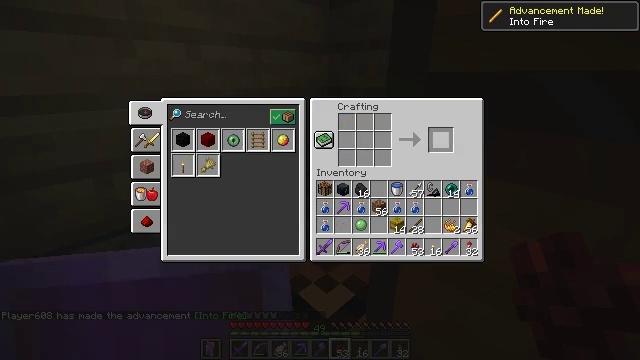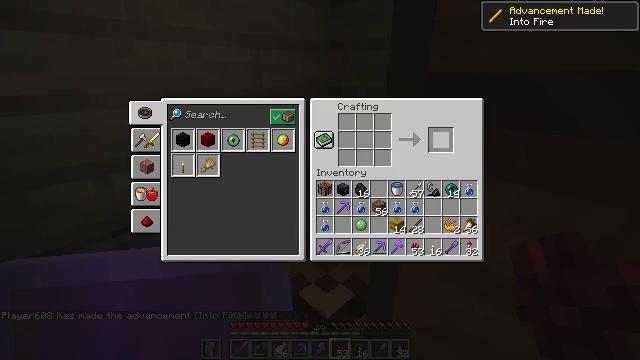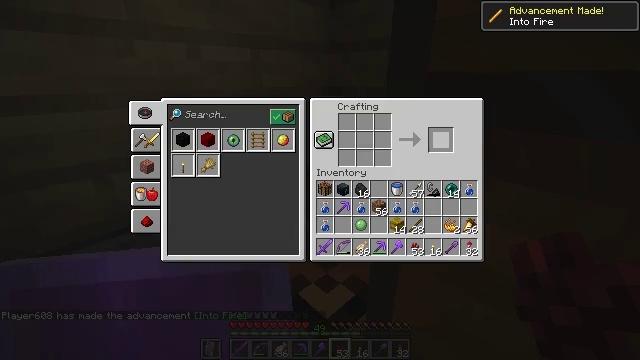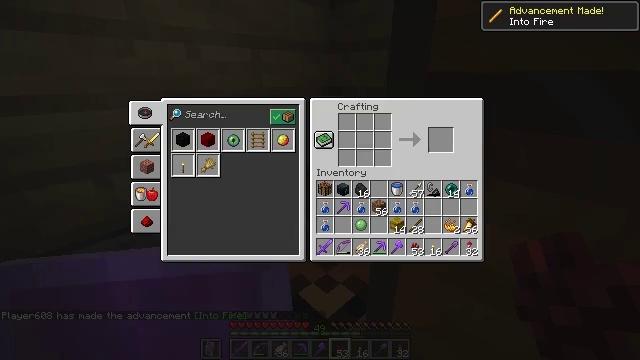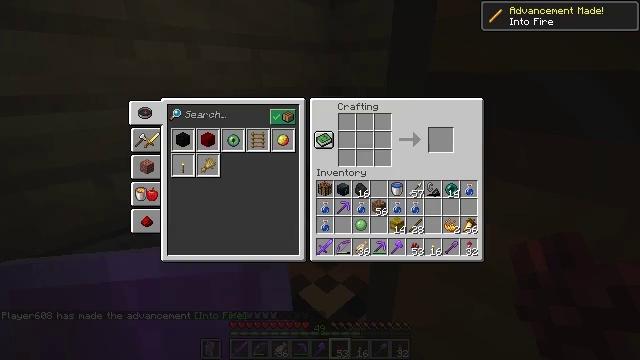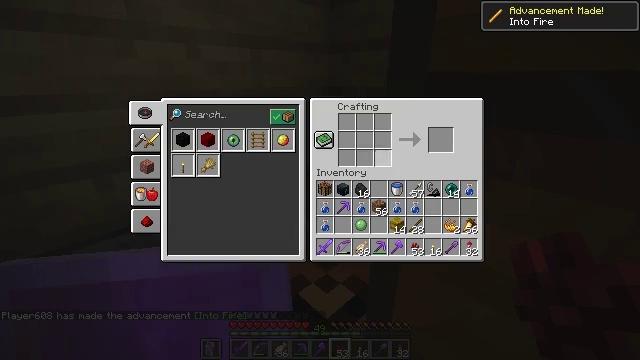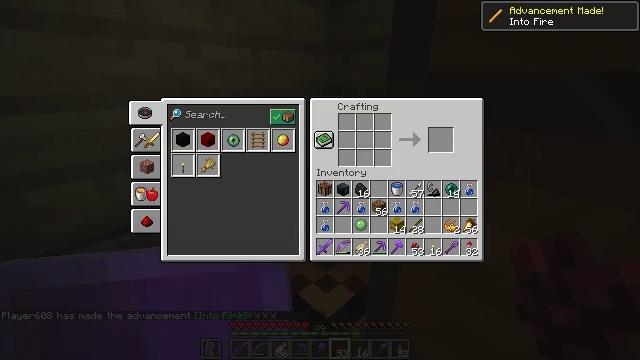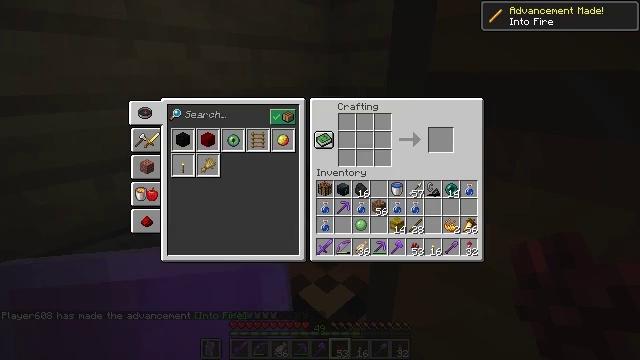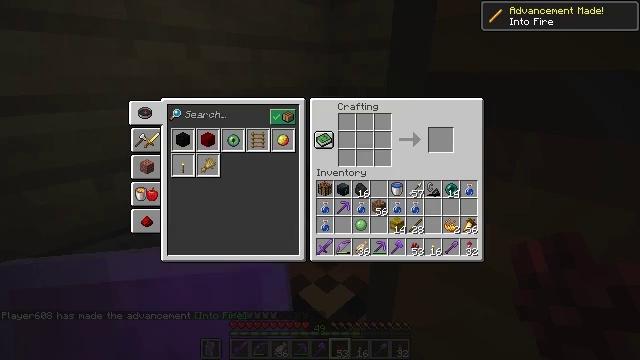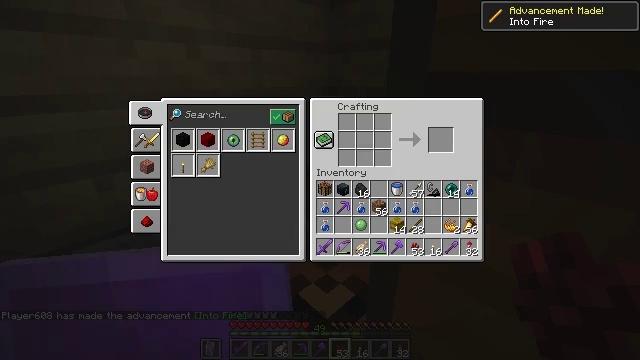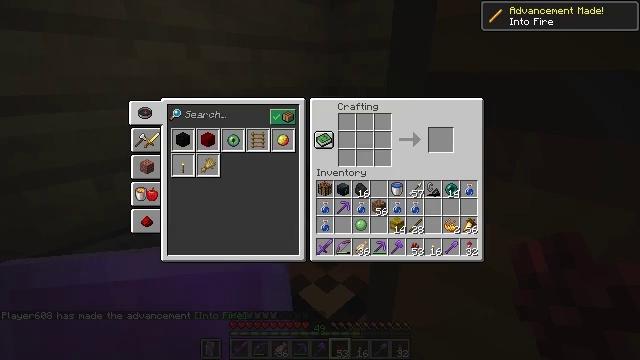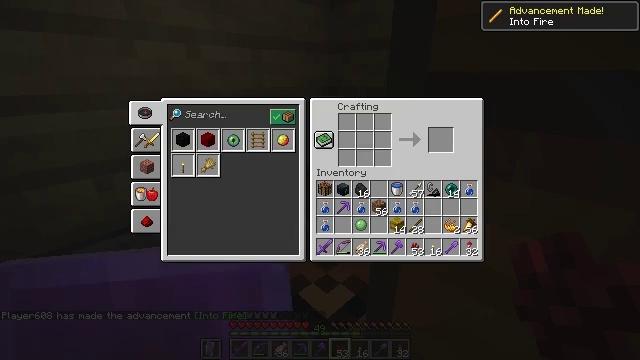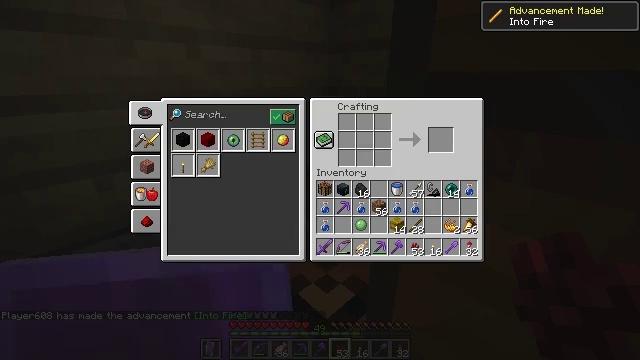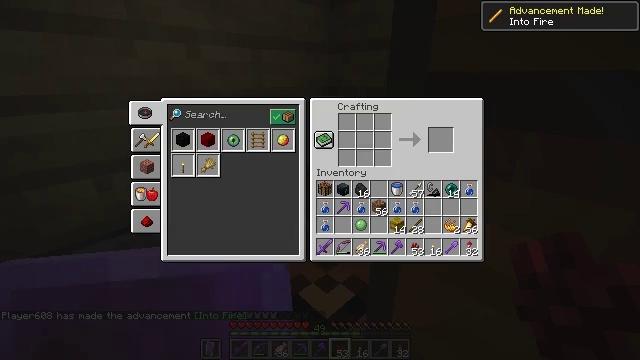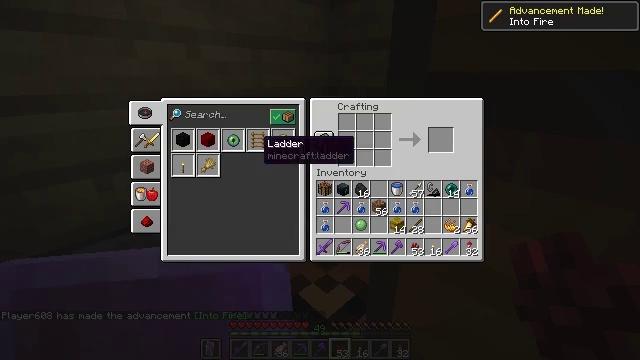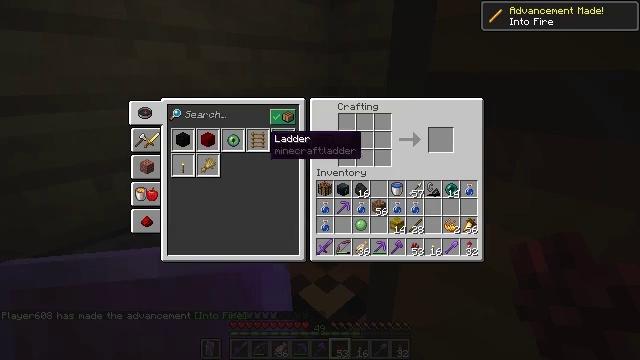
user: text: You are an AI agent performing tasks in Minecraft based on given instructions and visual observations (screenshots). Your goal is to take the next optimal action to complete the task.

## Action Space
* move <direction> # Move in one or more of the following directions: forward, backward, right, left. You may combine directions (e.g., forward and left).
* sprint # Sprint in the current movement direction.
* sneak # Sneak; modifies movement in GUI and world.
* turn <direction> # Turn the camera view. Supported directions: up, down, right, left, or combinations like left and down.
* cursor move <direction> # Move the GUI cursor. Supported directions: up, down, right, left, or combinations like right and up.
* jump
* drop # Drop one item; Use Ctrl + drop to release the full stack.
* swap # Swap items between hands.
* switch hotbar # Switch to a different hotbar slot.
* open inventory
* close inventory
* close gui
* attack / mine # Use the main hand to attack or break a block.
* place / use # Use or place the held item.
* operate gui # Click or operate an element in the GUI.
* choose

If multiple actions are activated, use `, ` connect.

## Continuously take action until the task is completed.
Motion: motion action
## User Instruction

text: craft item magma cream
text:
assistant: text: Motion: open gui
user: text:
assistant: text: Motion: no_op
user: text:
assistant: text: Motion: cursor move left
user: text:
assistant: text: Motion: cursor move left
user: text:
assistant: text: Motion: cursor move left and down
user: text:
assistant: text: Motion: cursor move left and down
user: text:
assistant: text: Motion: cursor move left
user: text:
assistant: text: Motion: cursor move left
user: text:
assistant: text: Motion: no_op
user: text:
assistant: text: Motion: no_op
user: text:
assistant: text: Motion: cursor move left and up
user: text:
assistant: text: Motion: no_op
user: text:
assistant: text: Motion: cursor move right
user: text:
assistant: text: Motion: cursor move right and up
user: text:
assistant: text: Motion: cursor move right
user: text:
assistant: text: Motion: no_op
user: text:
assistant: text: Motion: no_op
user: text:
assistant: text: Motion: no_op
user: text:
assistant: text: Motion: no_op
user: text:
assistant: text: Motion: no_op
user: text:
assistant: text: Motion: no_op
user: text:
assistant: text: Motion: no_op
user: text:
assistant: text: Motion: no_op
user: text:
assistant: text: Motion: operate gui
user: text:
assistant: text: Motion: operate gui
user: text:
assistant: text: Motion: operate gui
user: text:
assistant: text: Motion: no_op
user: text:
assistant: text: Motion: no_op
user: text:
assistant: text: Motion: cursor move right
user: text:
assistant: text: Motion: cursor move right